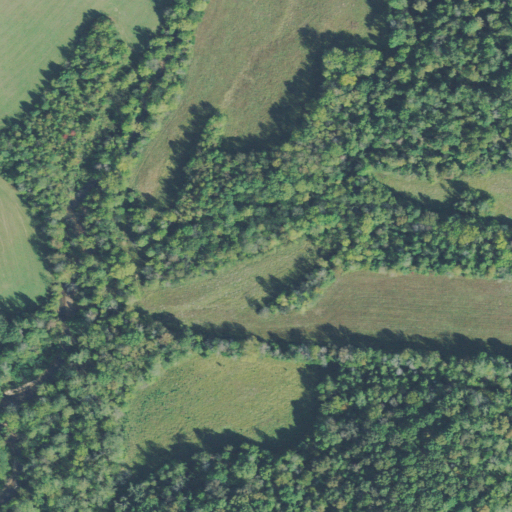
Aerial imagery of valley in Tennessee named Smith Hollow containing pasture, woody wetlands, deciduous forest, mixed forest, and herbaceous wetlands